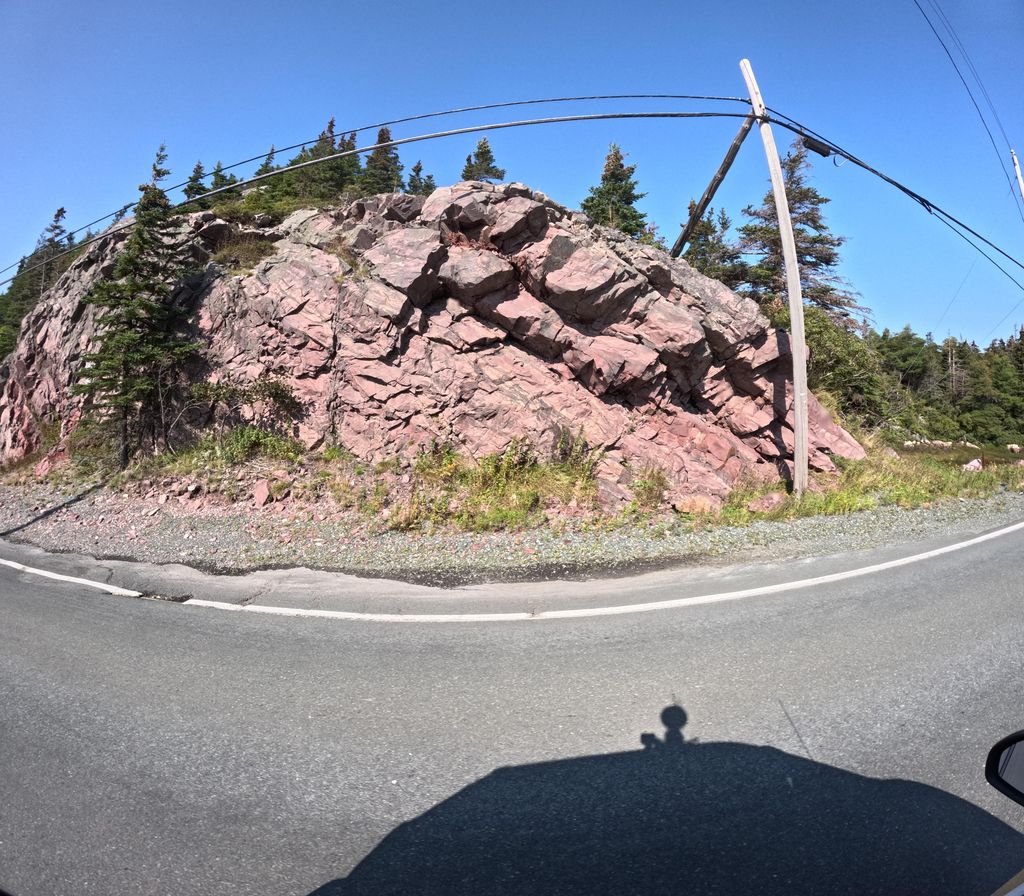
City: st_johns